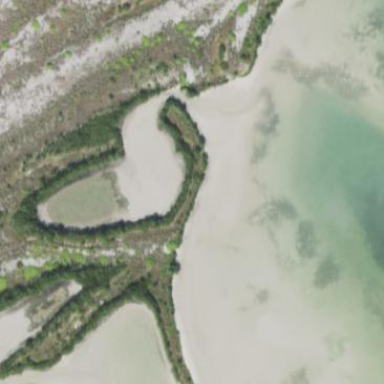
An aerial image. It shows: Tidal wetland with mangroves.